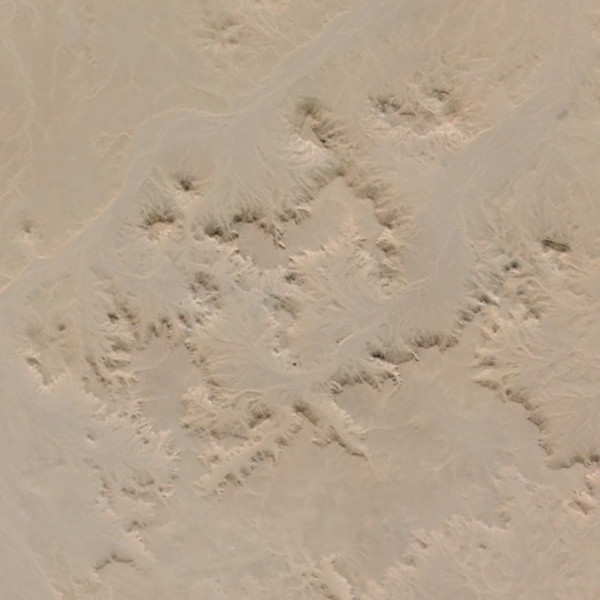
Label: Desert